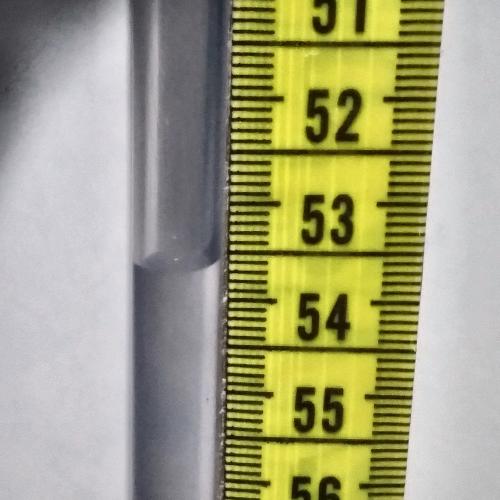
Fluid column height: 53.6 cm